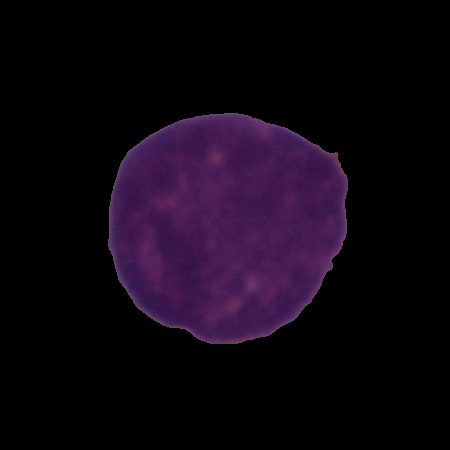
Label: cancer